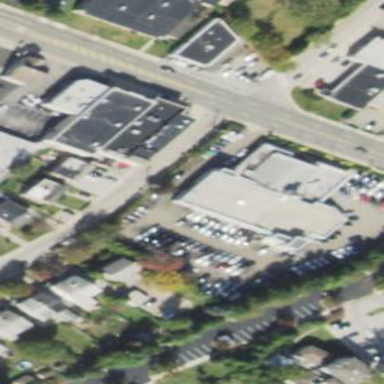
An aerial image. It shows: Building housing car shop.